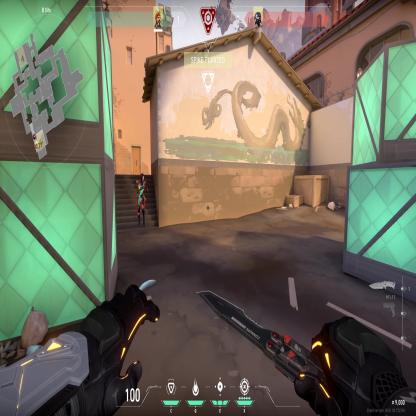
Label: enemy